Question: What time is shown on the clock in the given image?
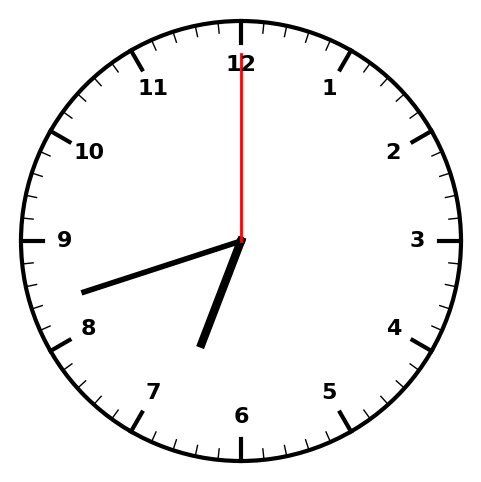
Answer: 06:42:00